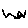
Label: zigzag